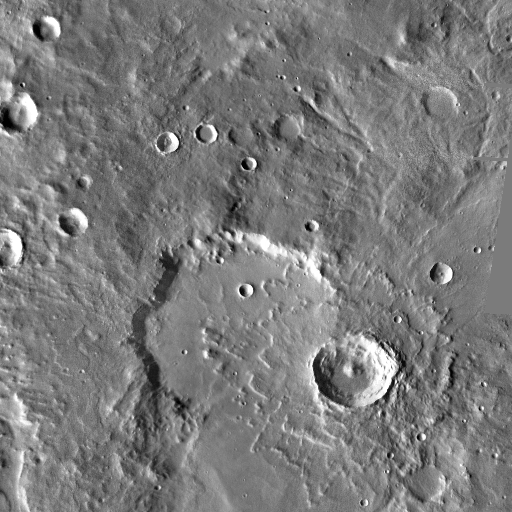
Crater classes present: Background, Other, Layered, Buried